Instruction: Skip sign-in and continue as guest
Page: checkout
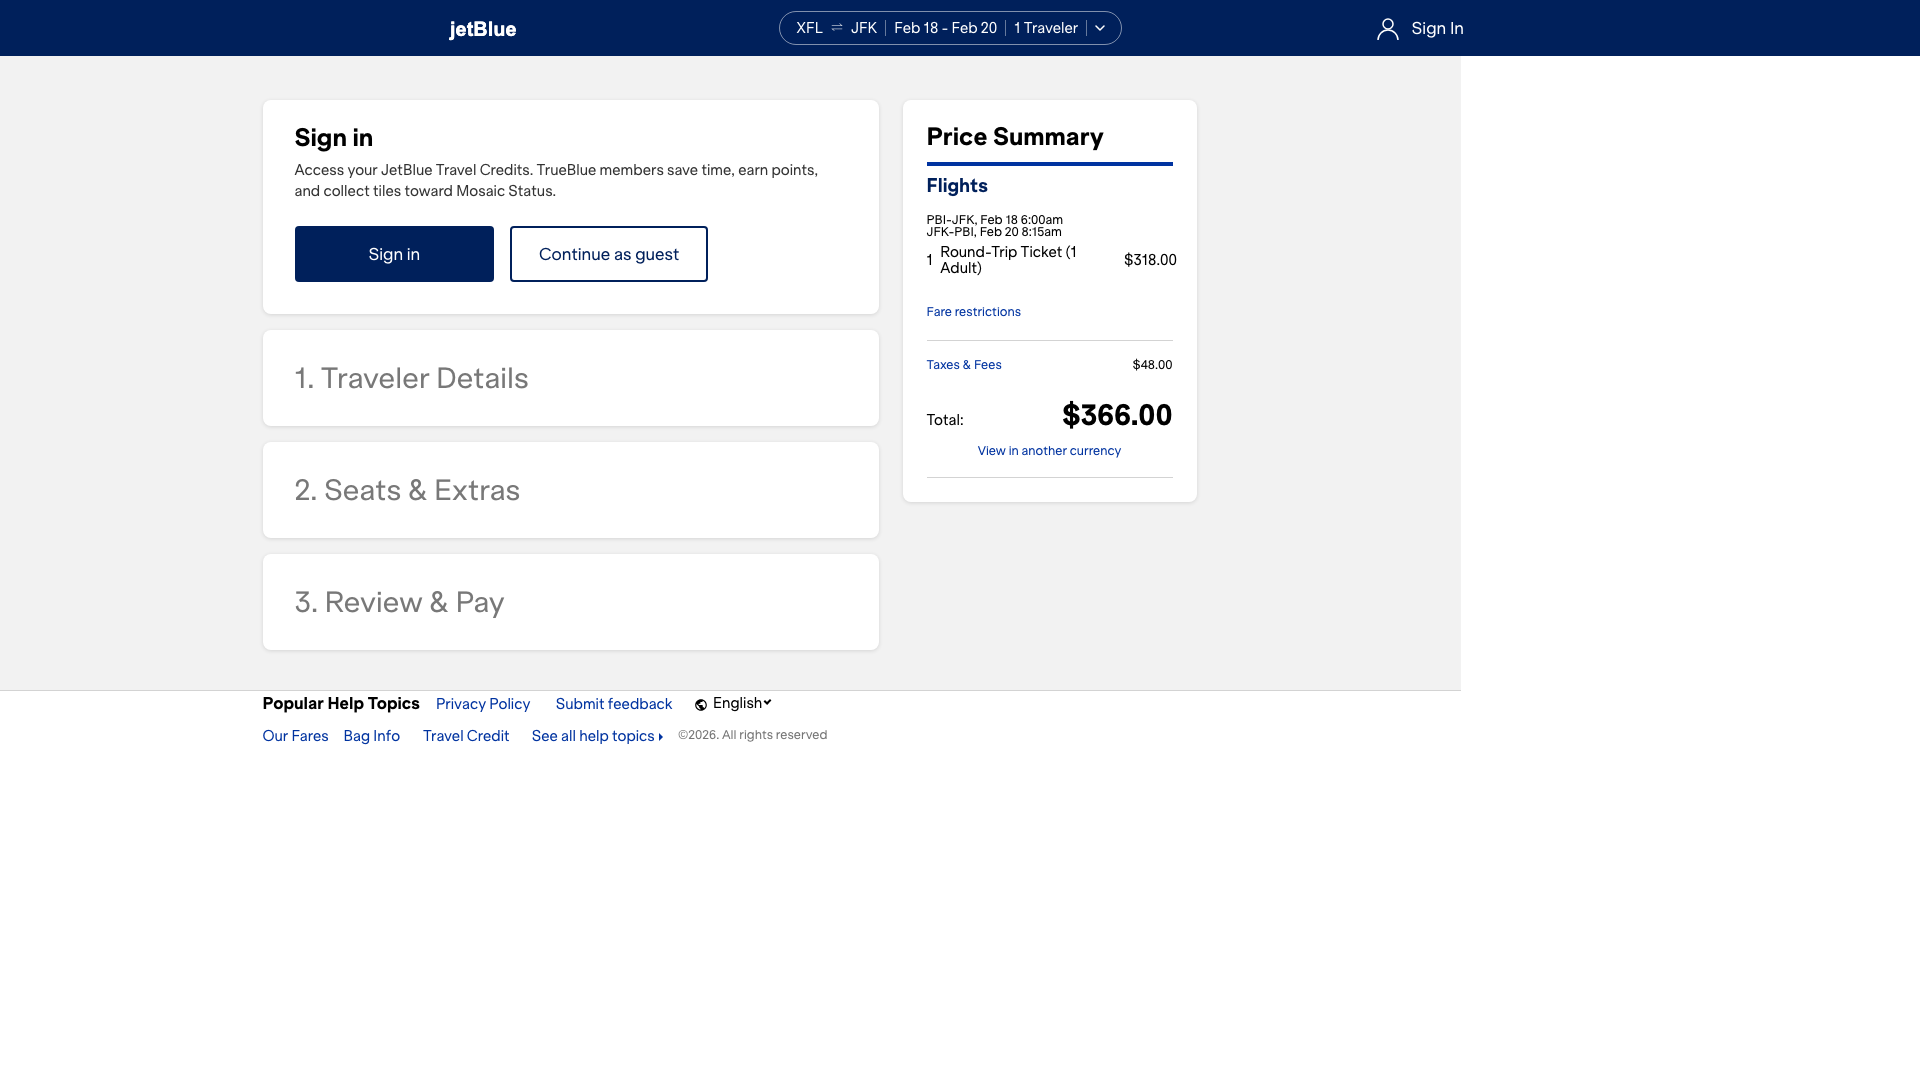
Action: click